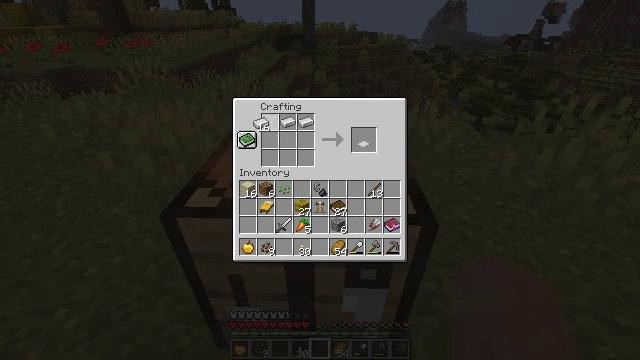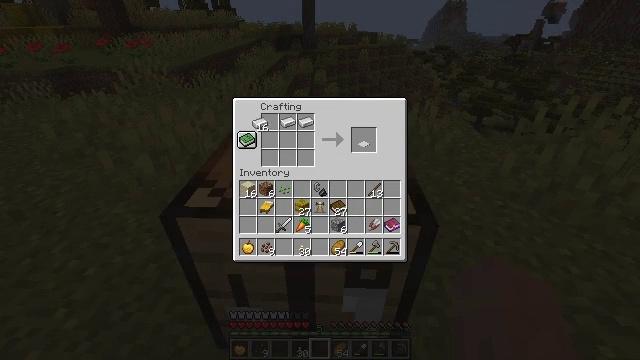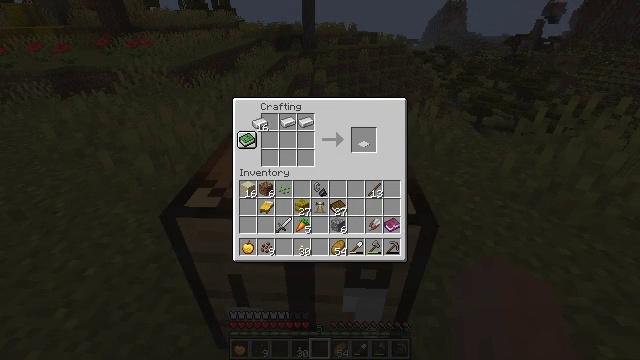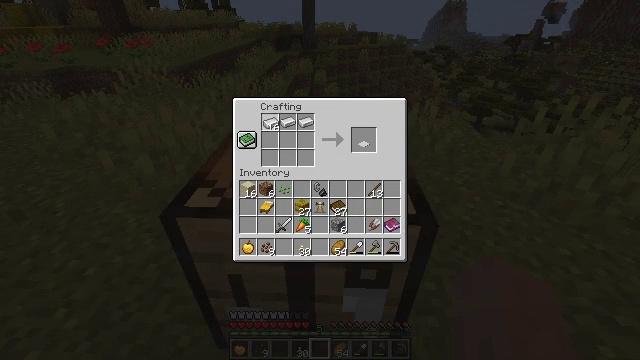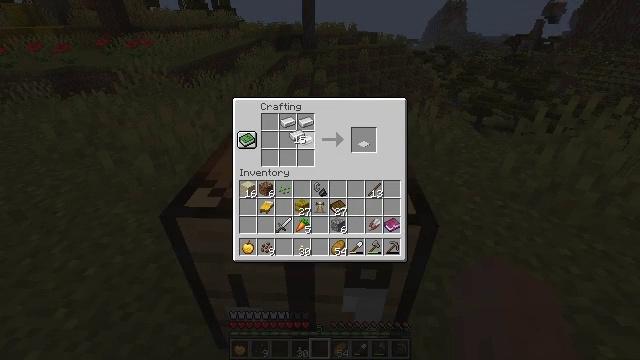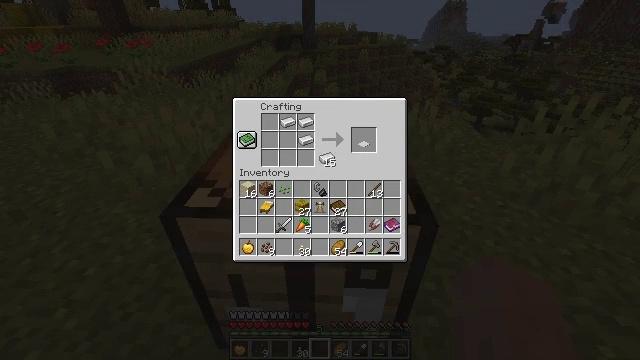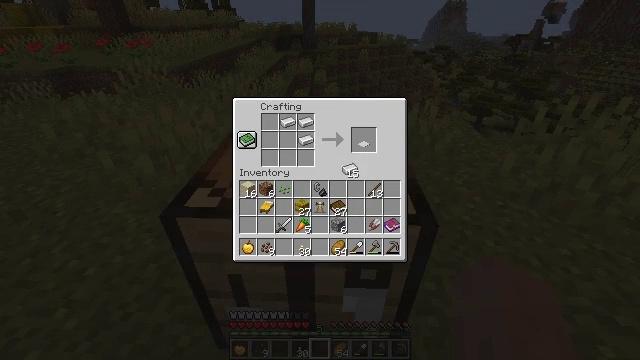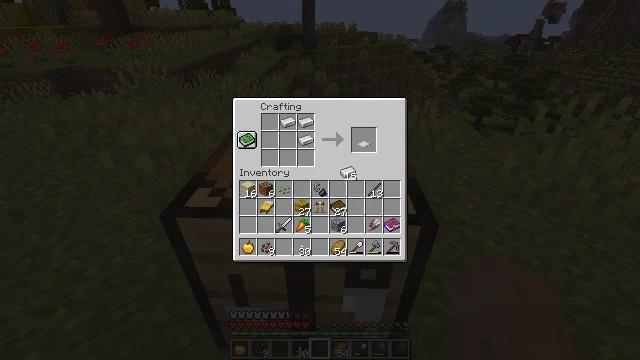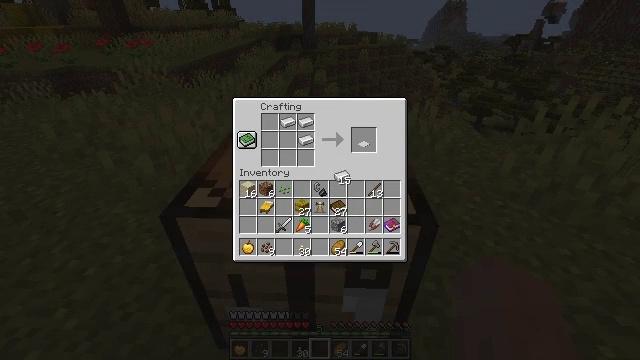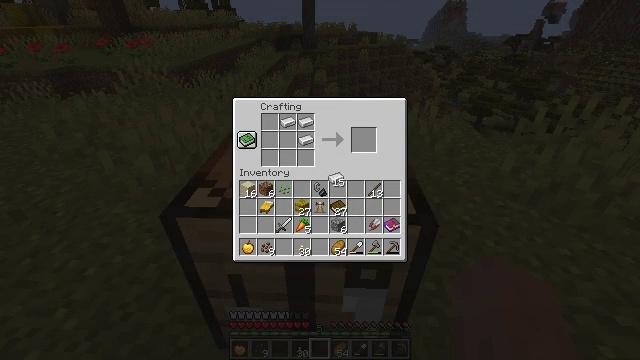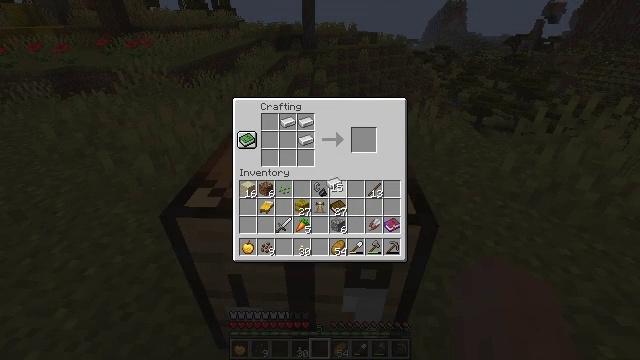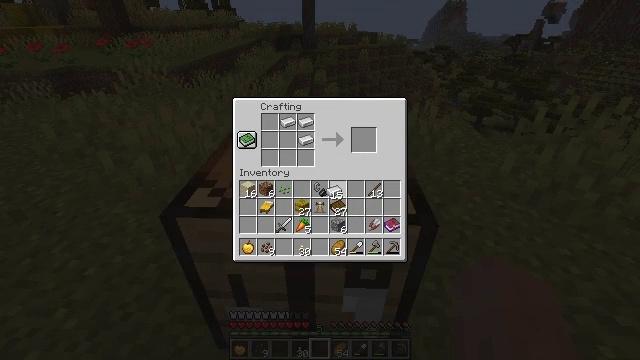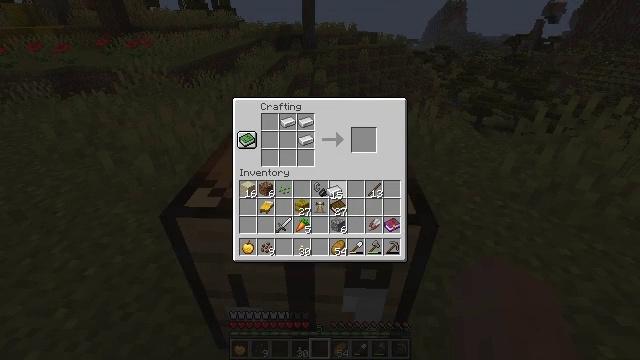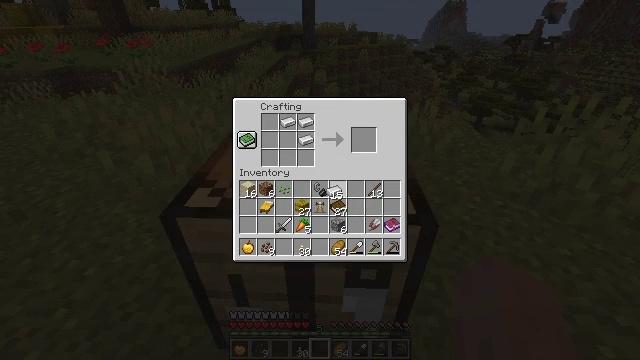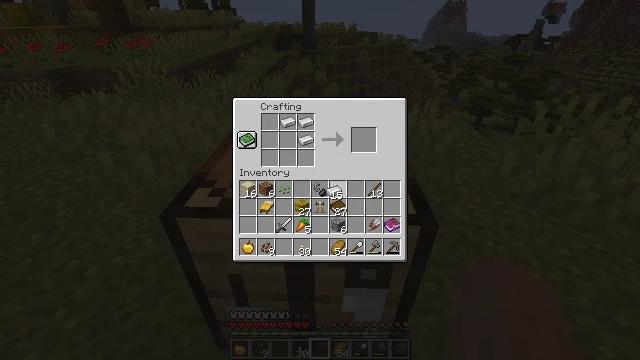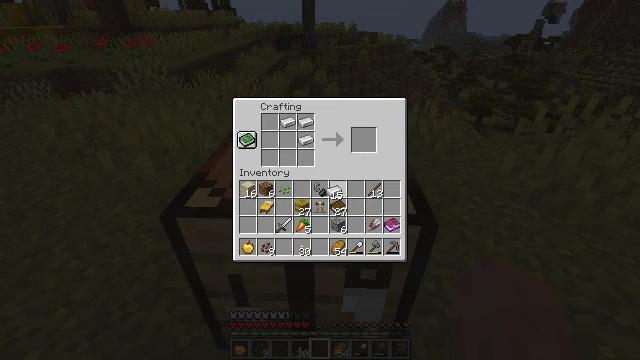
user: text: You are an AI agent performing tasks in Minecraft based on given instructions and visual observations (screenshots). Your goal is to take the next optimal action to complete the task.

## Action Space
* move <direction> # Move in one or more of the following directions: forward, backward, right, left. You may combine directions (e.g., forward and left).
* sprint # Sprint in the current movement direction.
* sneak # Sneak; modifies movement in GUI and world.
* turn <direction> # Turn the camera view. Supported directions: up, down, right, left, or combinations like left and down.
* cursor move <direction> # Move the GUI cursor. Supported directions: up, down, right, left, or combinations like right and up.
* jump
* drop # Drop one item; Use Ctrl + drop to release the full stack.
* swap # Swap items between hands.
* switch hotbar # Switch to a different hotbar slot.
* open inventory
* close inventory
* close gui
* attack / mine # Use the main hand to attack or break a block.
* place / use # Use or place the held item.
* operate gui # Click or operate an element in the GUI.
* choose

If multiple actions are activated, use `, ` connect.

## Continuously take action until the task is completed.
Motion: motion action
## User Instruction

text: Combine sticks and iron ingots to craft an iron axe.
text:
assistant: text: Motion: choose
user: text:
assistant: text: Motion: choose
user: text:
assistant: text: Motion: cursor move right, choose
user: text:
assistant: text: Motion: cursor move right and down
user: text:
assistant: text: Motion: cursor move right and down
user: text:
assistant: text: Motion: cursor move right and down
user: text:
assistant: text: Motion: no_op
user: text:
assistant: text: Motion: no_op
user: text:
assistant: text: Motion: no_op
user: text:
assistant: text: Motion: no_op
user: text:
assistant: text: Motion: cursor move down
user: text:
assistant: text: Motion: no_op
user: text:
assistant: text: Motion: no_op
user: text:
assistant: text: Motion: no_op
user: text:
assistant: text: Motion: operate gui
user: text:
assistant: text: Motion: operate gui
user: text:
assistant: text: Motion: operate gui
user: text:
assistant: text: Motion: no_op
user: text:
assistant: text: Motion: no_op
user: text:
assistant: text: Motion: no_op
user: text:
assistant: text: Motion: no_op
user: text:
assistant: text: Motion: operate gui
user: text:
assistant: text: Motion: operate gui
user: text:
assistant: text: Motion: no_op
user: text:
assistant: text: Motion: cursor move left and up
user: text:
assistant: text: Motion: no_op
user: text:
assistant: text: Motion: cursor move up
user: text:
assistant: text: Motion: cursor move up
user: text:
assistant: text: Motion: no_op
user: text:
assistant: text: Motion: no_op